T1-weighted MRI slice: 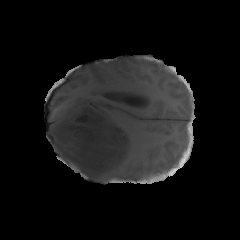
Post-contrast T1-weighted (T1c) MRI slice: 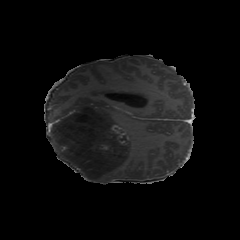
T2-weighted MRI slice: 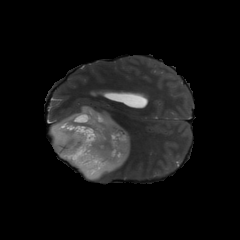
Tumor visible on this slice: yes